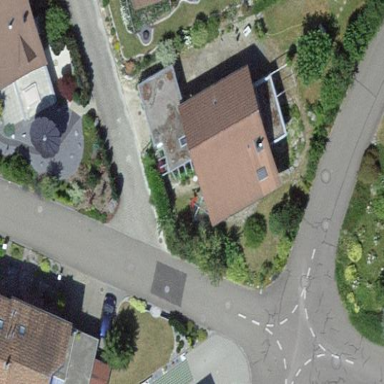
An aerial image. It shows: Residential building.